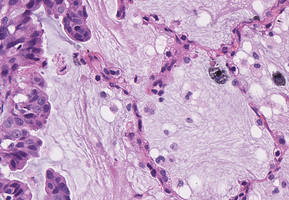
Tumor epithelial tissue: yes
Tumor-associated stroma tissue: yes
Normal tissue: no